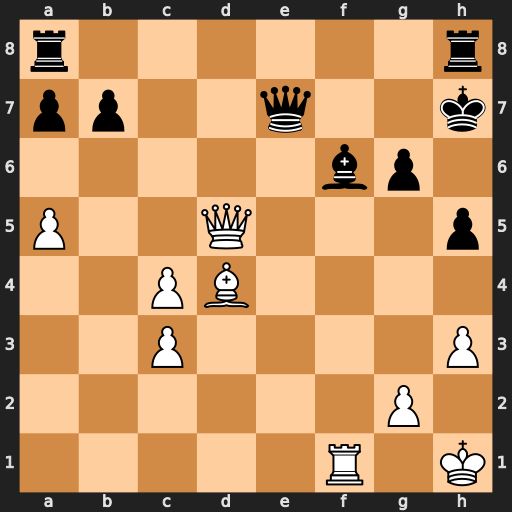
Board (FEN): r6r/pp2q2k/5bp1/P2Q3p/2PB4/2P4P/6P1/5R1K
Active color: w
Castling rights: -
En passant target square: -
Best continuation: Bxf6 Rhf8 Bxe7